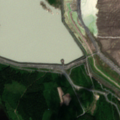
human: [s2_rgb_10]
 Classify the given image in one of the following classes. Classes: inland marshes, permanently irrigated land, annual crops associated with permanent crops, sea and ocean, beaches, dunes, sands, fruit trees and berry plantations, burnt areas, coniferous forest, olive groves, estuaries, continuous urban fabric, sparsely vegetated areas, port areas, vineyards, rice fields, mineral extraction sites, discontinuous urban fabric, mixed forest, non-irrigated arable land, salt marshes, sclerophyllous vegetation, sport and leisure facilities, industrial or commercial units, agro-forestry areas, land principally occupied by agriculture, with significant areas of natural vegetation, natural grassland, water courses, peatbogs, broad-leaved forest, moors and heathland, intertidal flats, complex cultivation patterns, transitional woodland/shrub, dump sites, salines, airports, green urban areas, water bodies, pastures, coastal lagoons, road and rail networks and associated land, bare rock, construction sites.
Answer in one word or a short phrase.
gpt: dump sites, non-irrigated arable land, land principally occupied by agriculture, with significant areas of natural vegetation, coniferous forest, mixed forest, water bodies